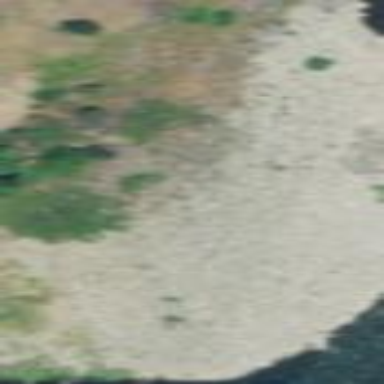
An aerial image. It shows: Sandy area in nature.